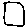
Label: square